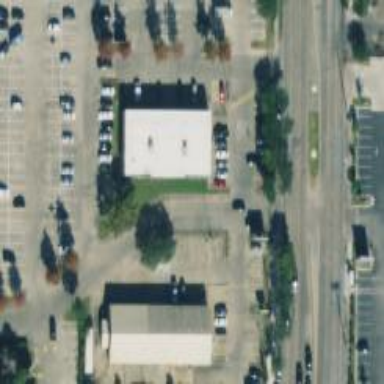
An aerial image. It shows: Parking space is available.